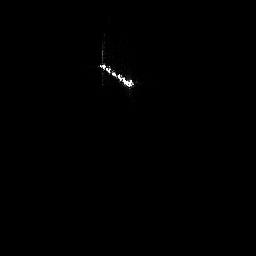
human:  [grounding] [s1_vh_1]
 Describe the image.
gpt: In the satellite image, there is  <ref>1 large ship </ref> <box>[[37, 15, 52, 37, 0]]</box> located at top.